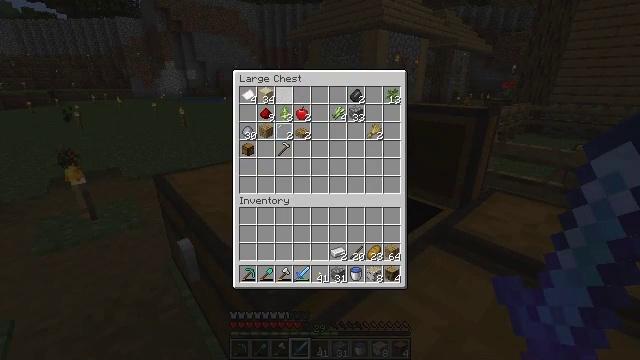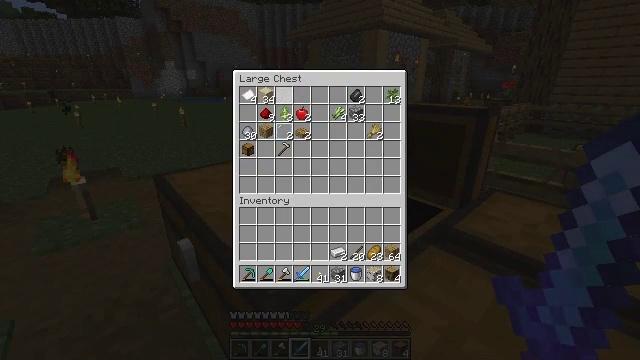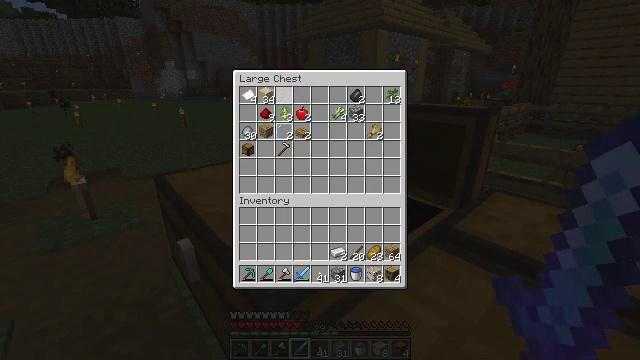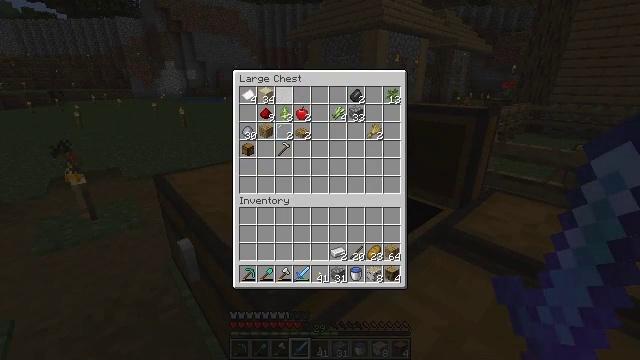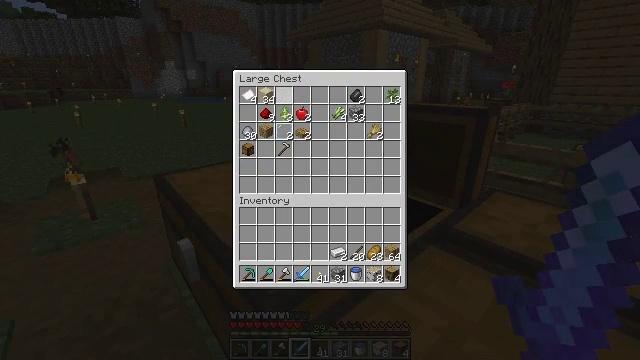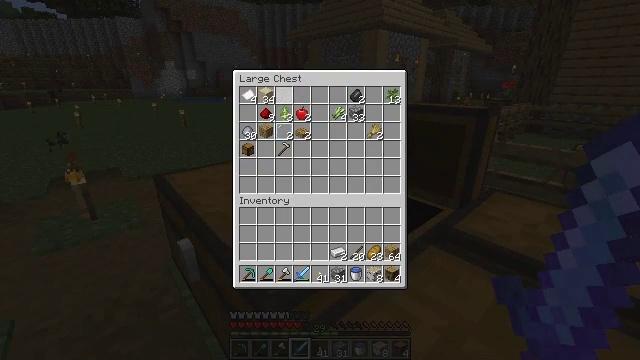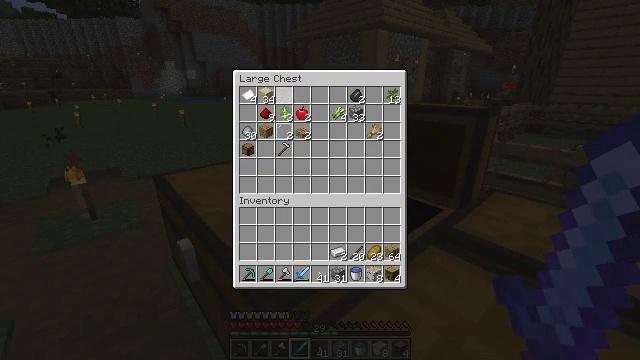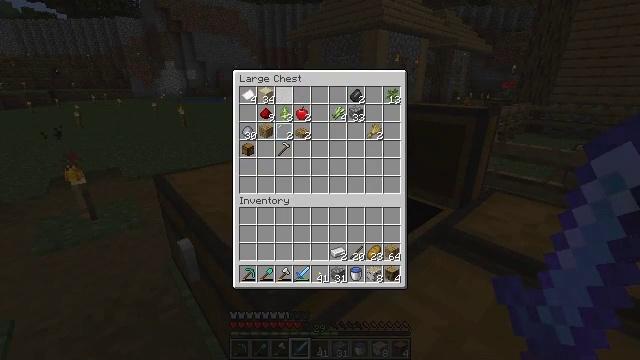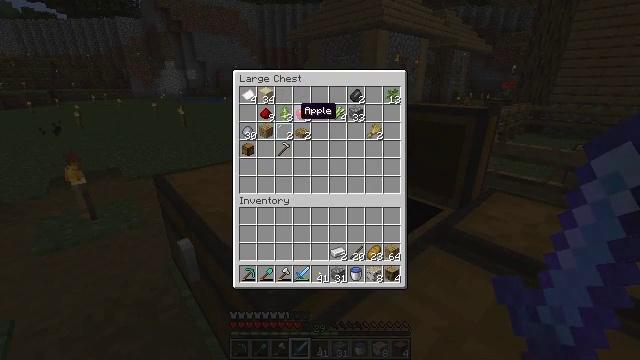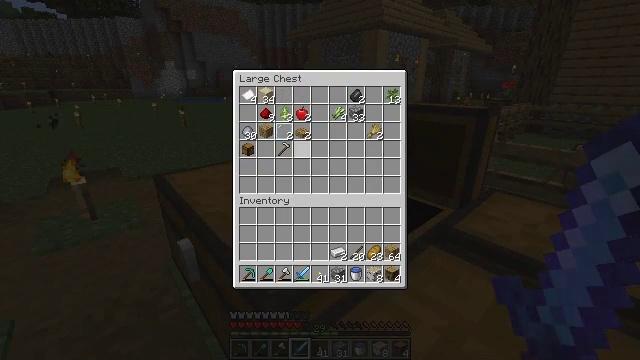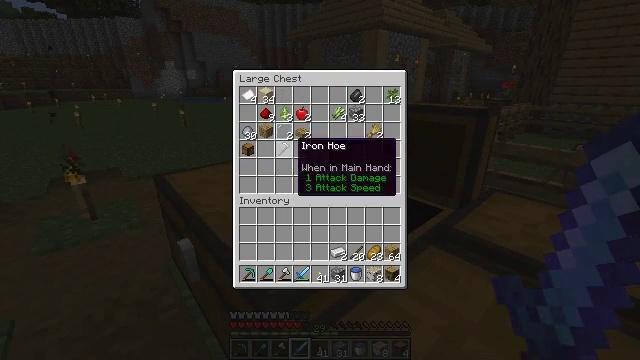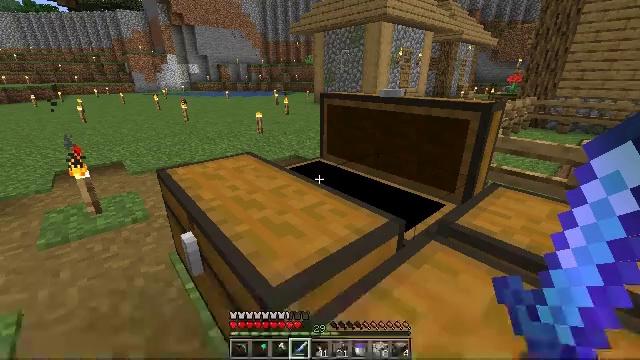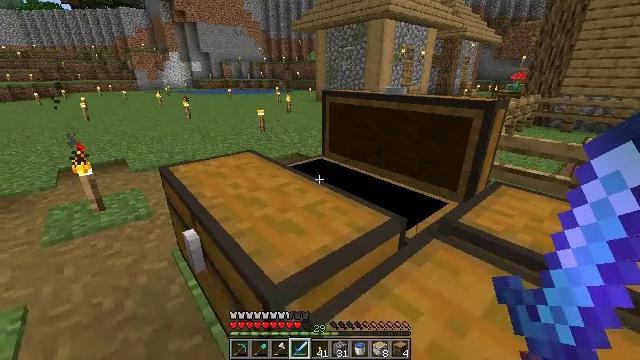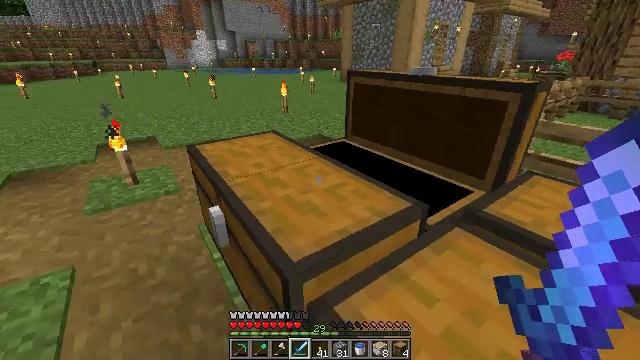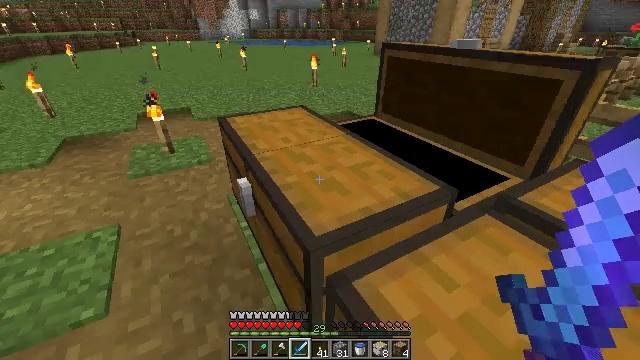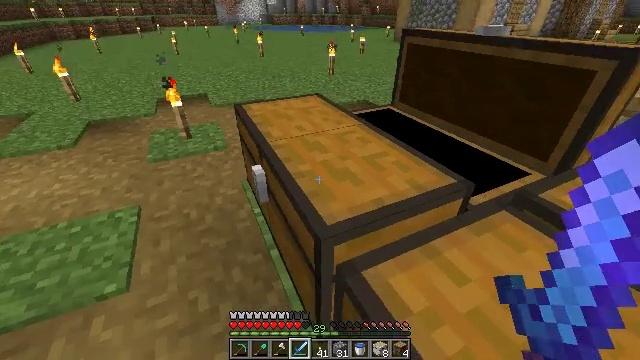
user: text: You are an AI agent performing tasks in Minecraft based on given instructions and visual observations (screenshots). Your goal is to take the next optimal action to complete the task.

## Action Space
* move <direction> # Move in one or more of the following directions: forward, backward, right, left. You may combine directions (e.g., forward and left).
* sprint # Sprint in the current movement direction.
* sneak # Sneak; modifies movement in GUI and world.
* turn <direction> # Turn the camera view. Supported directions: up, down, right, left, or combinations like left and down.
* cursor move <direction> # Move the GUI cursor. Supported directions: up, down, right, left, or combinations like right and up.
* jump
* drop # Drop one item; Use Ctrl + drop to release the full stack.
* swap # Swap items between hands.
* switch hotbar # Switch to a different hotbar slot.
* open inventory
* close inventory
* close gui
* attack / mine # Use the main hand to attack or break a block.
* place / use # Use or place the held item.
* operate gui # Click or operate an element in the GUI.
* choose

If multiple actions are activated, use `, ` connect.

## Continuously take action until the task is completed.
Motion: motion action
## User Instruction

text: Craft the iron hoe on the crafting table.
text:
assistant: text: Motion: sneak, choose
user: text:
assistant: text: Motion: sneak, choose
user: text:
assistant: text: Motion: sneak
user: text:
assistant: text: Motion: sneak
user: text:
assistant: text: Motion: sneak
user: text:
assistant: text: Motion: sneak
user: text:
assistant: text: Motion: sneak, cursor move down
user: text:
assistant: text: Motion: sneak, cursor move down
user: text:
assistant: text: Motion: sneak, cursor move down
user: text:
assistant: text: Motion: cursor move down
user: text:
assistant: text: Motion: cursor move down
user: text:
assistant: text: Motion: close gui
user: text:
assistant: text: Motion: turn left and down
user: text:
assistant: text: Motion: turn left and down
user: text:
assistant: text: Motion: turn left and down, use / place
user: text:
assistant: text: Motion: use / place
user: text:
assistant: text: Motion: use / place
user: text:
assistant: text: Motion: use / place
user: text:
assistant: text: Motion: no_op
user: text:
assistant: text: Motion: open gui
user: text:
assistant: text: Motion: no_op
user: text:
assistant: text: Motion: no_op
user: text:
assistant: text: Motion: no_op
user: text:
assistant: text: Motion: no_op
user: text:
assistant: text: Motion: no_op
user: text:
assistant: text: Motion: no_op
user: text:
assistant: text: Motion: no_op
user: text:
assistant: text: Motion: no_op
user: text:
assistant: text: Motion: no_op
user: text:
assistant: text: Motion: no_op